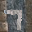
Label: 7